Question: Count the number of objects in the diagram.
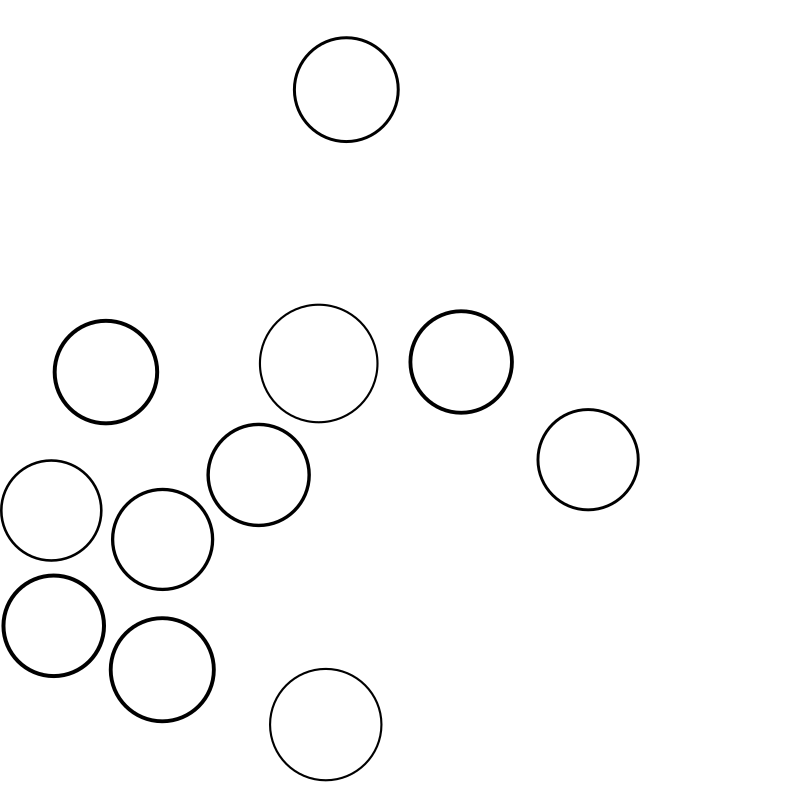
Answer: 11